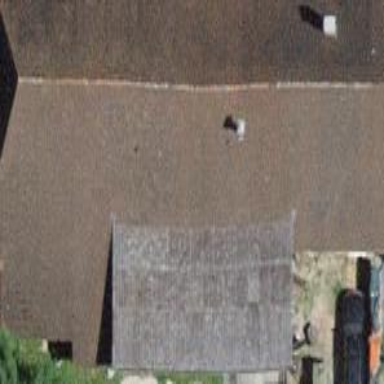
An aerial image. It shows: Farm building.